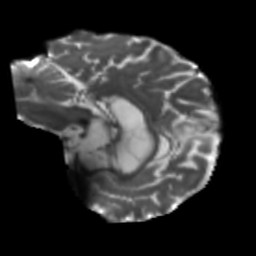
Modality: T2w
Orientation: sagittal
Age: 63
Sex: female
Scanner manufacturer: siemens
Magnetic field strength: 3 T
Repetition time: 5.47 s
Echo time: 0.0854 s